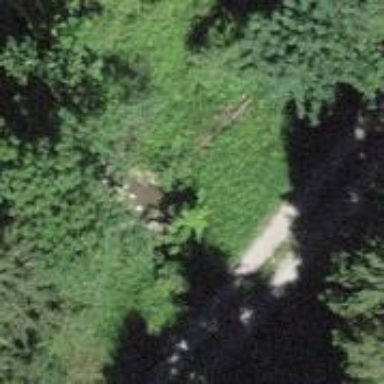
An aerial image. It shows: Culvert tunnel.